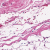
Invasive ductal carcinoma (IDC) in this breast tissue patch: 0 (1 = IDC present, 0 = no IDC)